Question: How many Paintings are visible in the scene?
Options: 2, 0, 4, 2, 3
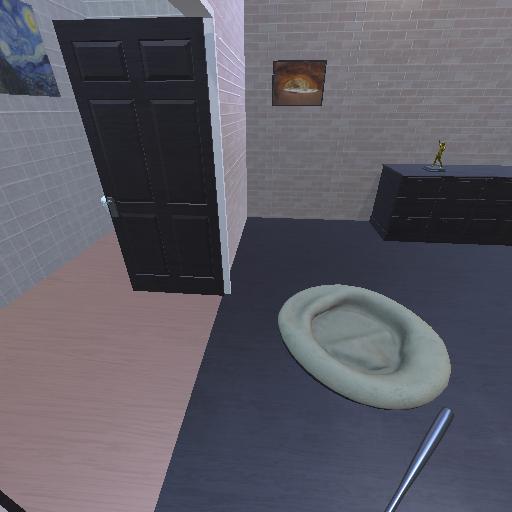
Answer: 2